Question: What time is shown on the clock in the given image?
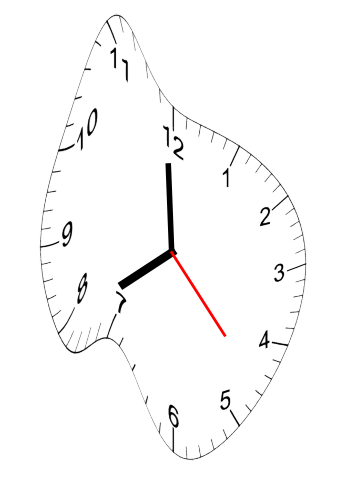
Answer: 07:59:23